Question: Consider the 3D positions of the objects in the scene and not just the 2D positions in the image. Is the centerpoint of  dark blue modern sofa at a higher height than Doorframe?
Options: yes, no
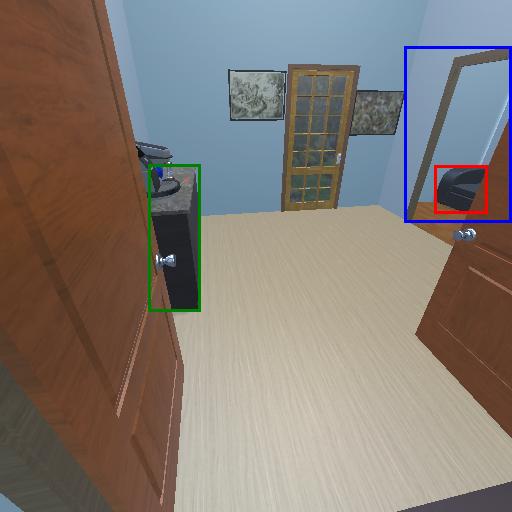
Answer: yes